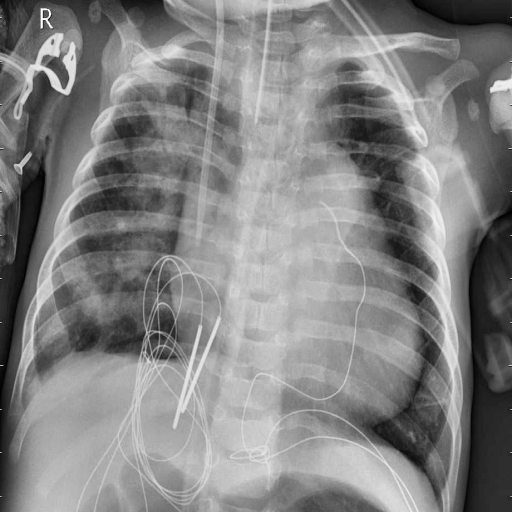
Finding: PNEUMONIA